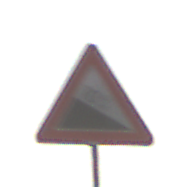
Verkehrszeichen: Gefaelle10
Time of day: SunriseSunset
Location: Outdoor (RoadRail)
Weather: PartlyCloudy
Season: NotSpecified
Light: Natural